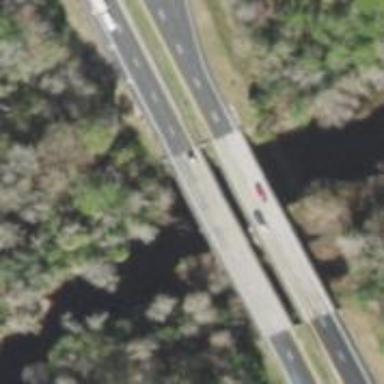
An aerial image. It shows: Asphalt road classified as trunk highway.